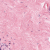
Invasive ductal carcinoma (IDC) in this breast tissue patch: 0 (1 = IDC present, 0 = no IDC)